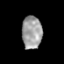
Tissue: prostate
Cell type: Epithelial cells
Senescence score: 0.3282
Nuclear area (px): 649
Mean DAPI intensity: 157.644